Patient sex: M
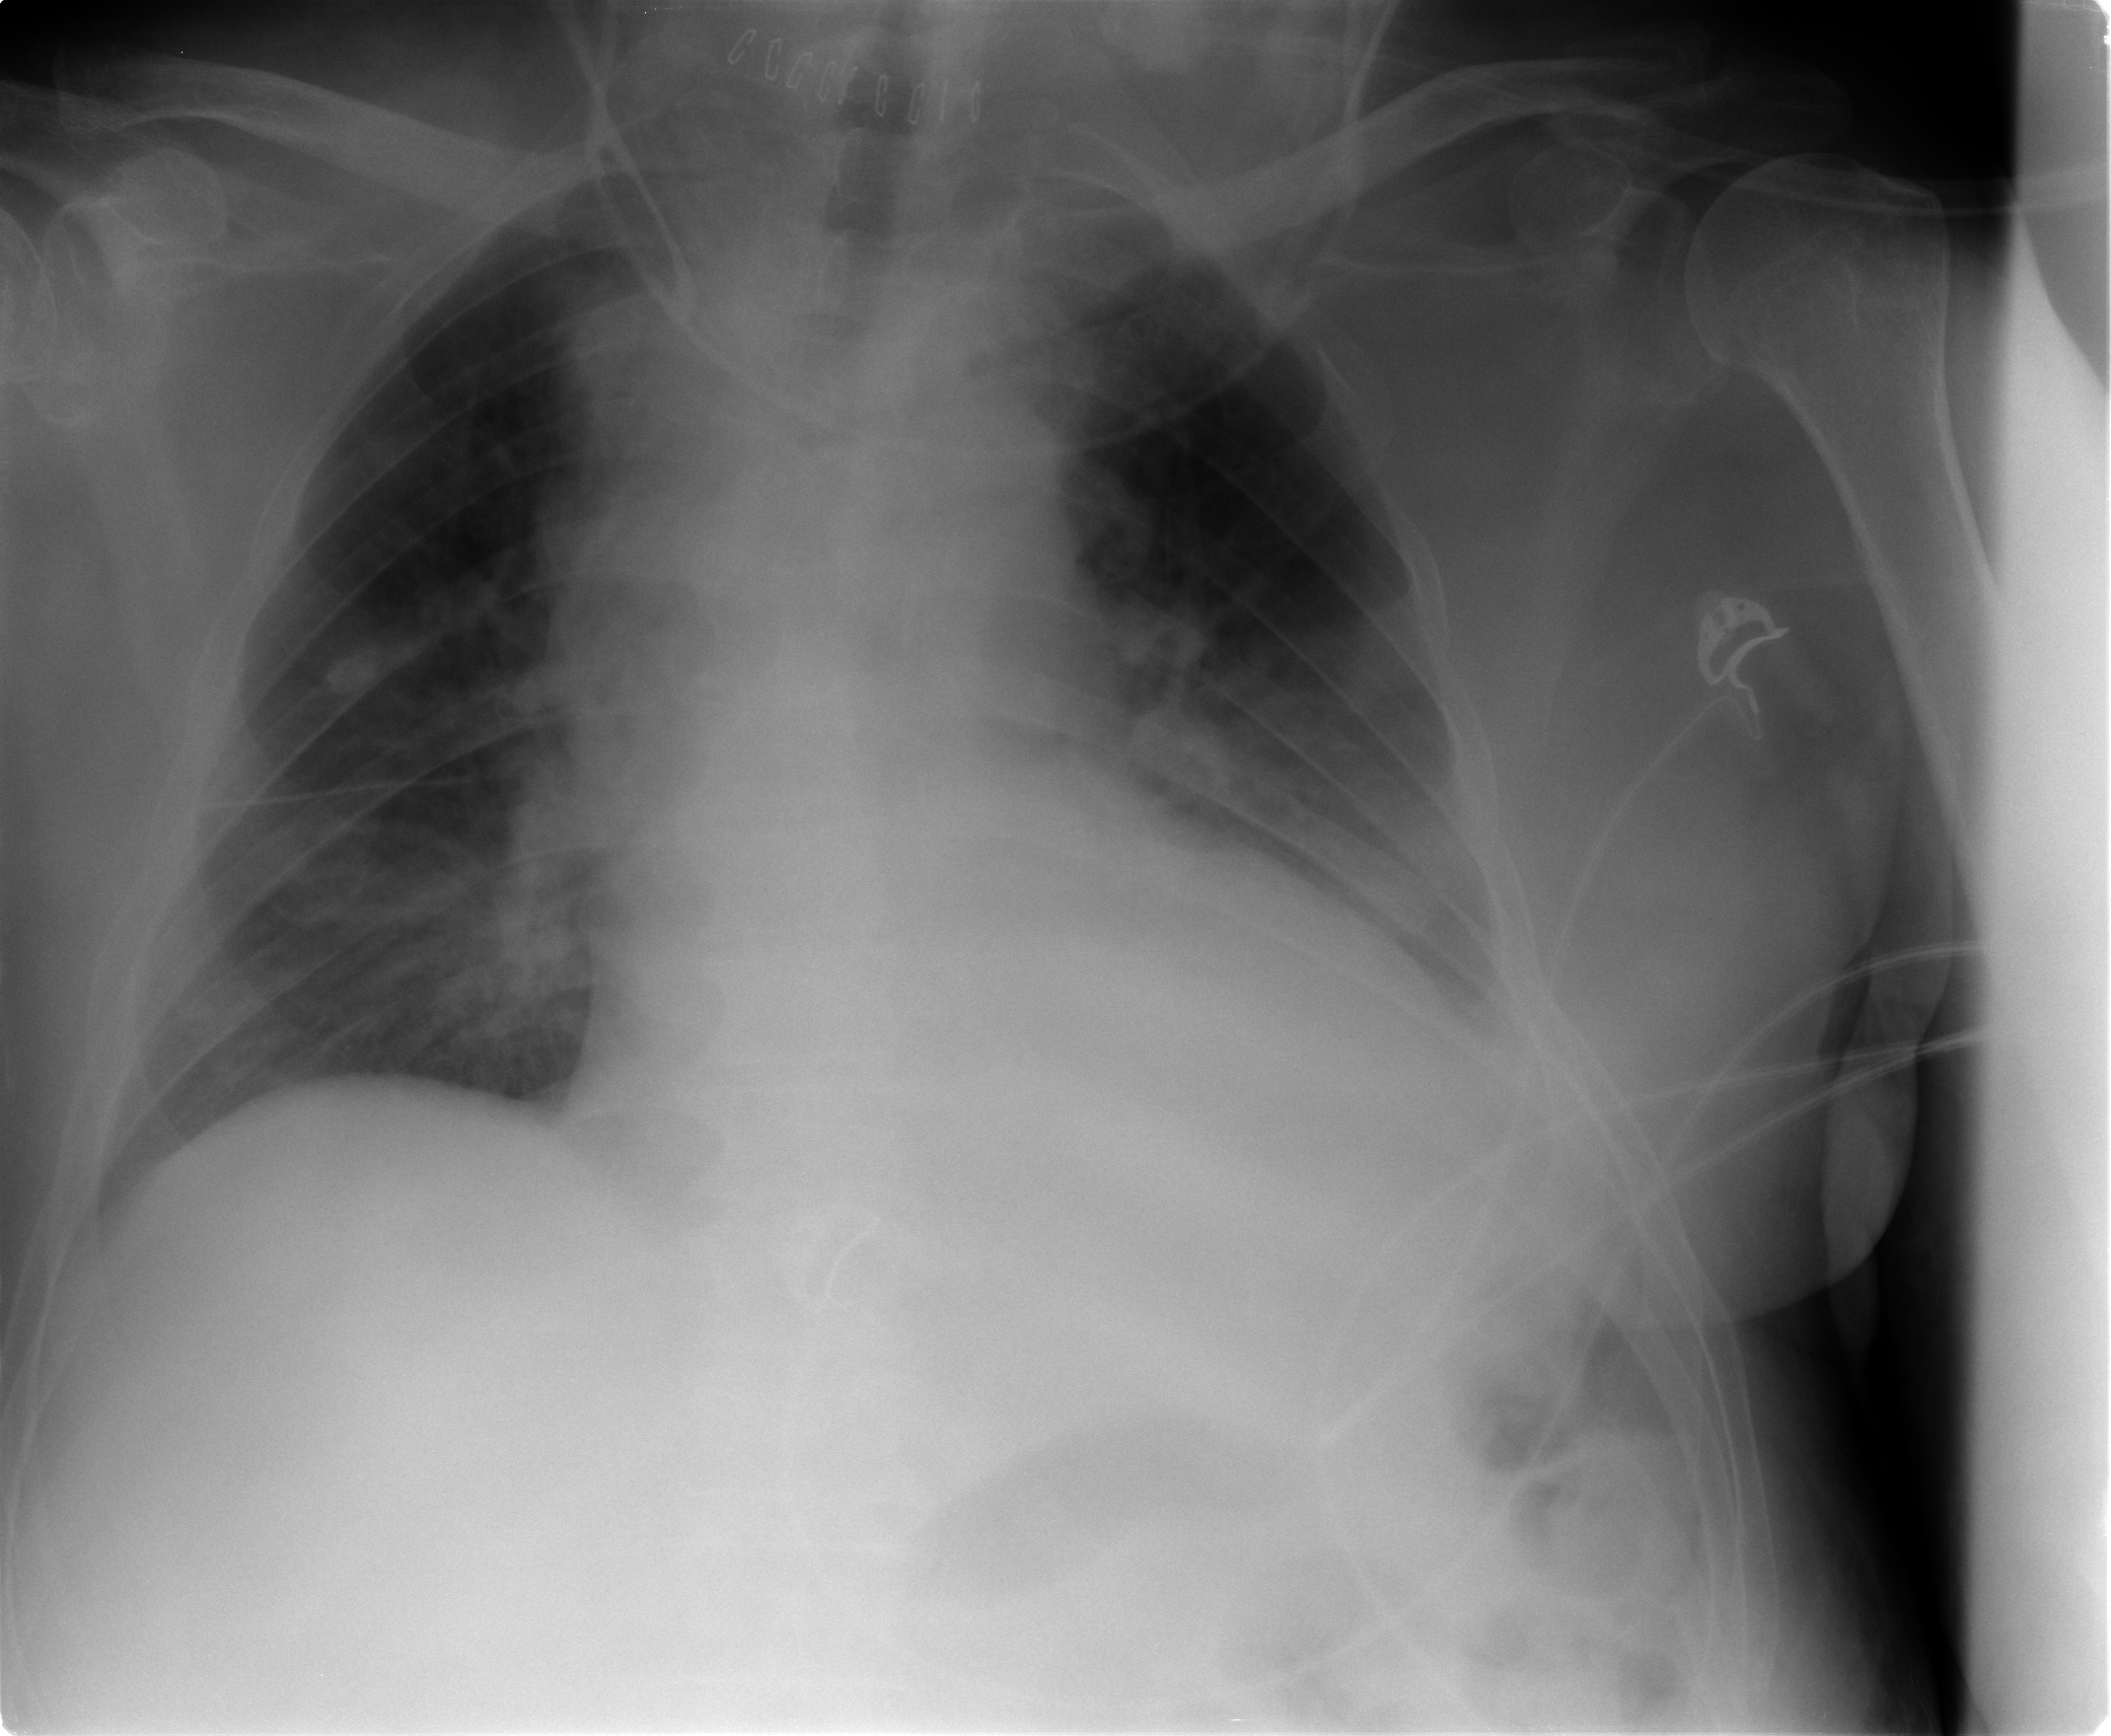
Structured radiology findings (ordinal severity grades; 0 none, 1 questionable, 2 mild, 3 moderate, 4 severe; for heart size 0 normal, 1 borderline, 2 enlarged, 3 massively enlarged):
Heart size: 1
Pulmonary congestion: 2
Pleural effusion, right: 0
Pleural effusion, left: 2
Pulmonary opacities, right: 0
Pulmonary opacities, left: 0
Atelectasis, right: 0
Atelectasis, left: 0